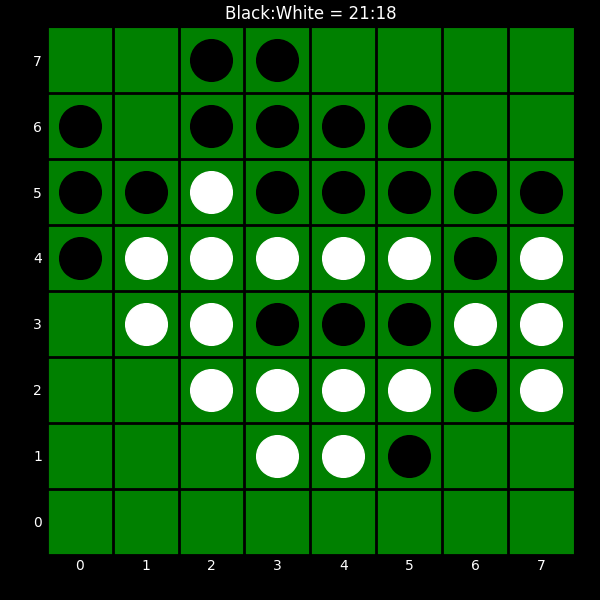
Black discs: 21
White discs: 18